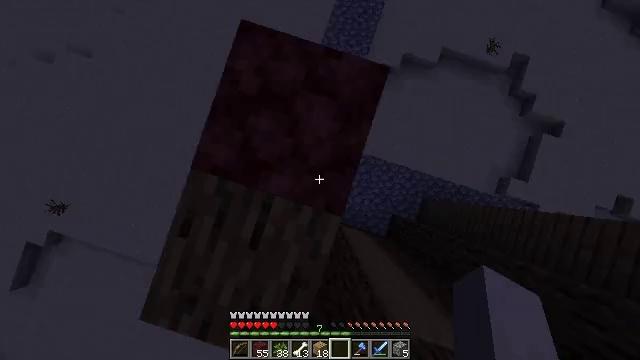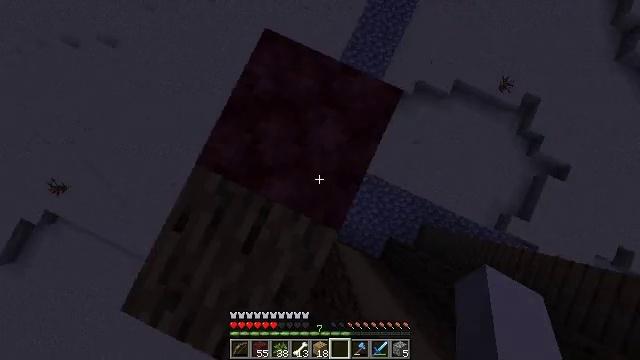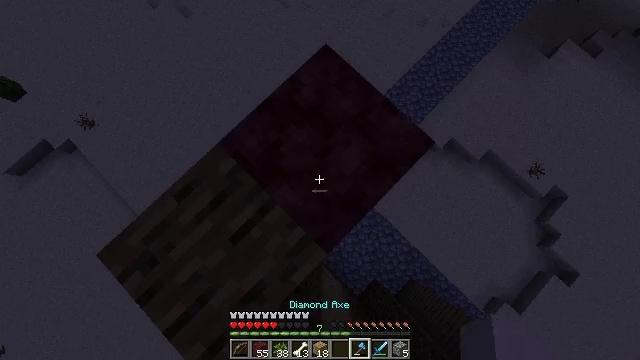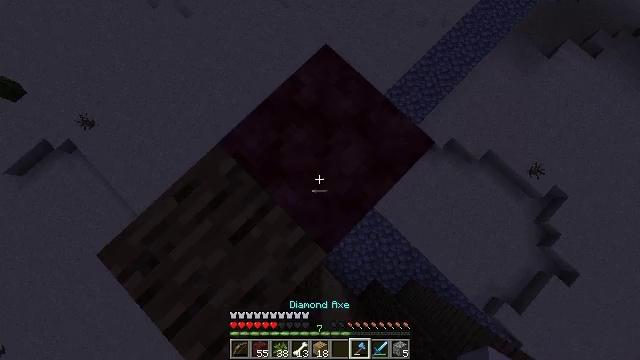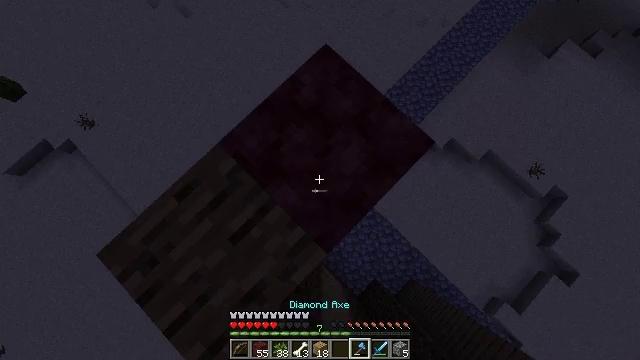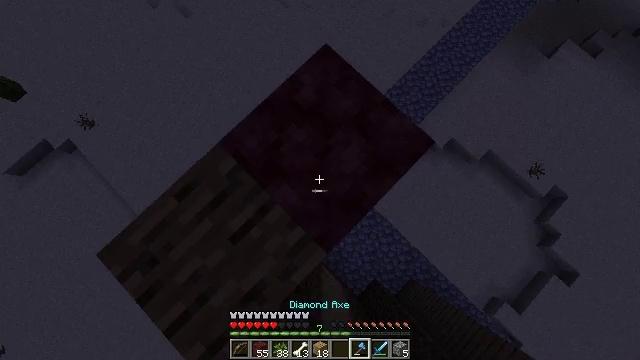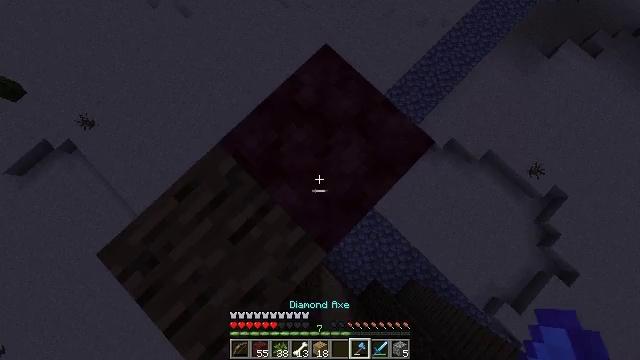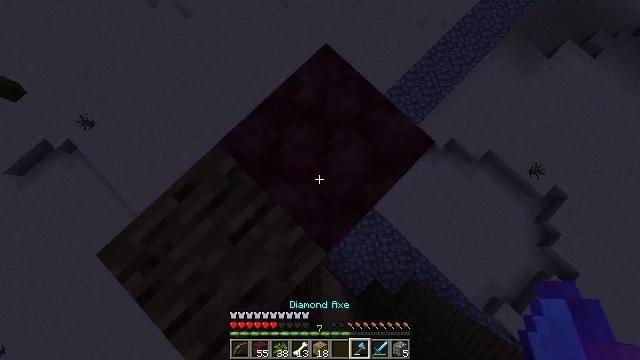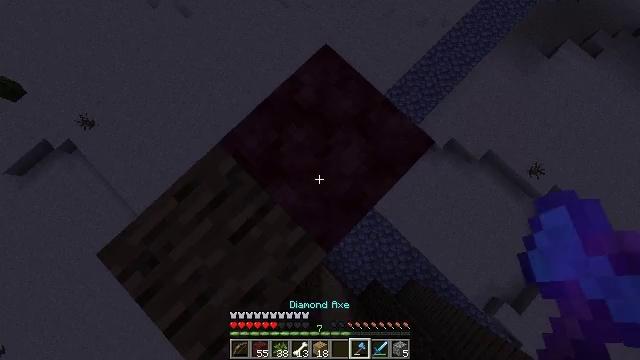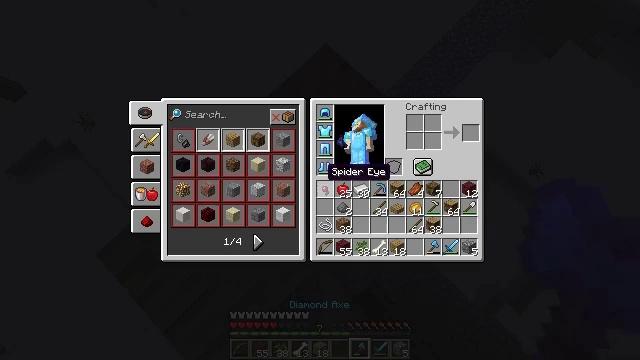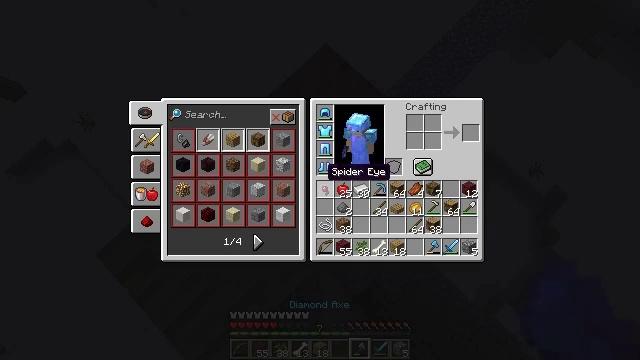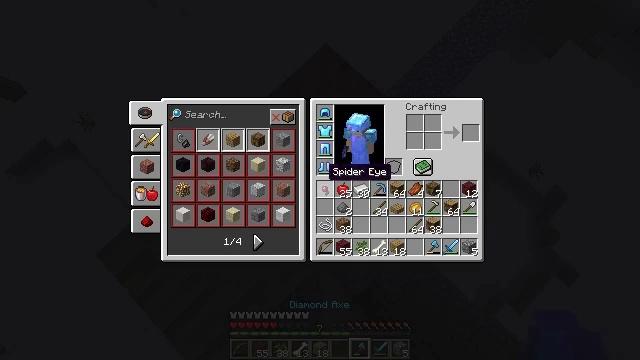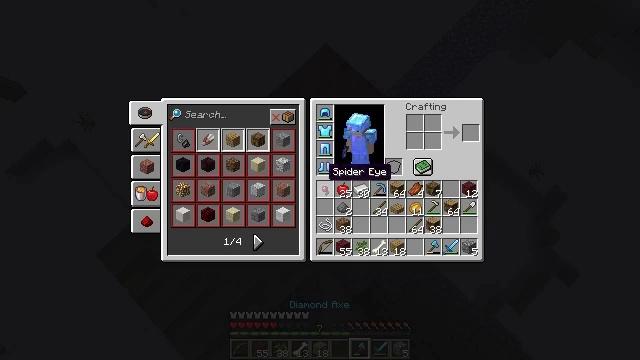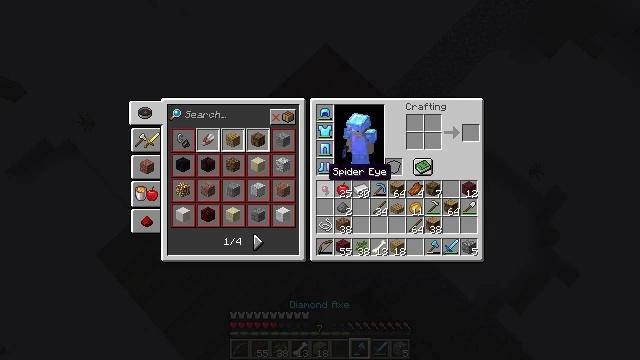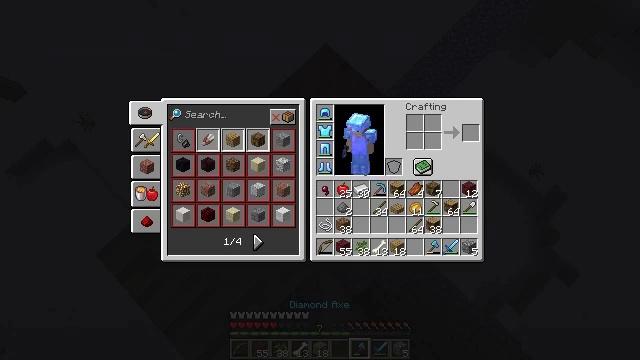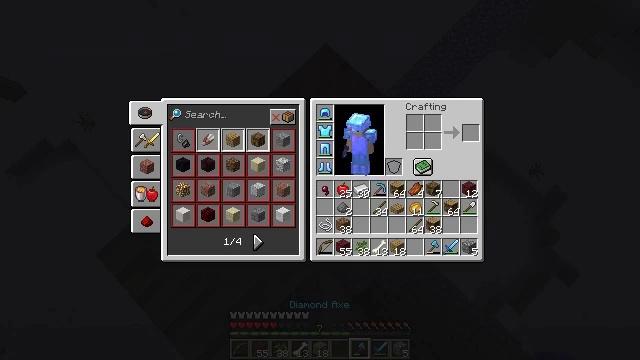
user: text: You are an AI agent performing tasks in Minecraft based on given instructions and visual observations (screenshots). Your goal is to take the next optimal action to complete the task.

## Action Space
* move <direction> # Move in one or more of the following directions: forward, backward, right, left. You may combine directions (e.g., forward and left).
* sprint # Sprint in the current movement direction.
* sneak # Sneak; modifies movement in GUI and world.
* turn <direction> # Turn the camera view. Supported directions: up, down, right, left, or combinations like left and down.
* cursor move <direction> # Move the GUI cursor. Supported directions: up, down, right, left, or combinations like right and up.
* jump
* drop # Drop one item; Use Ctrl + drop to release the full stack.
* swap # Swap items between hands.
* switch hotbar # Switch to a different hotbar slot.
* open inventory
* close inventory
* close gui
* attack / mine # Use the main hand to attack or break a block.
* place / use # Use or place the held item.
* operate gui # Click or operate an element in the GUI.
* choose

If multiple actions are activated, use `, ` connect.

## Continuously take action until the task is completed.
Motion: motion action
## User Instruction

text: Dig up netherrack with a pickaxe.
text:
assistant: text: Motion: no_op
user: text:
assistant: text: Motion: turn left and up
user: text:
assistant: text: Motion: no_op
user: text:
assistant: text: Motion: no_op
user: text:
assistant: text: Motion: no_op
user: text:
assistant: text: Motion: no_op
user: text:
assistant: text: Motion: no_op
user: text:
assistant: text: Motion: no_op
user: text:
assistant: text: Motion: open inventory
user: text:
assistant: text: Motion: open inventory
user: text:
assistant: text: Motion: open inventory
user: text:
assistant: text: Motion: no_op
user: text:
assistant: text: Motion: no_op
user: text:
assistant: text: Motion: no_op
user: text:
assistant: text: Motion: no_op
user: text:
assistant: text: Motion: cursor move right
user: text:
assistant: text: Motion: cursor move right
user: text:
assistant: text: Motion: cursor move right
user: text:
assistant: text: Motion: cursor move right
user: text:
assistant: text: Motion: cursor move right
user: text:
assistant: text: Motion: no_op
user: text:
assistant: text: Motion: no_op
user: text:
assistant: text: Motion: cursor move left
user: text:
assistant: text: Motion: cursor move left
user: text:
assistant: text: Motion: no_op
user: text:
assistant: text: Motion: no_op
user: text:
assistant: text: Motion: no_op
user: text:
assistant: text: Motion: cursor move right
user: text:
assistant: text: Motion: no_op
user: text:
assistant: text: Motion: no_op